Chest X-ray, PA view. Patient: 78 years old, sex M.
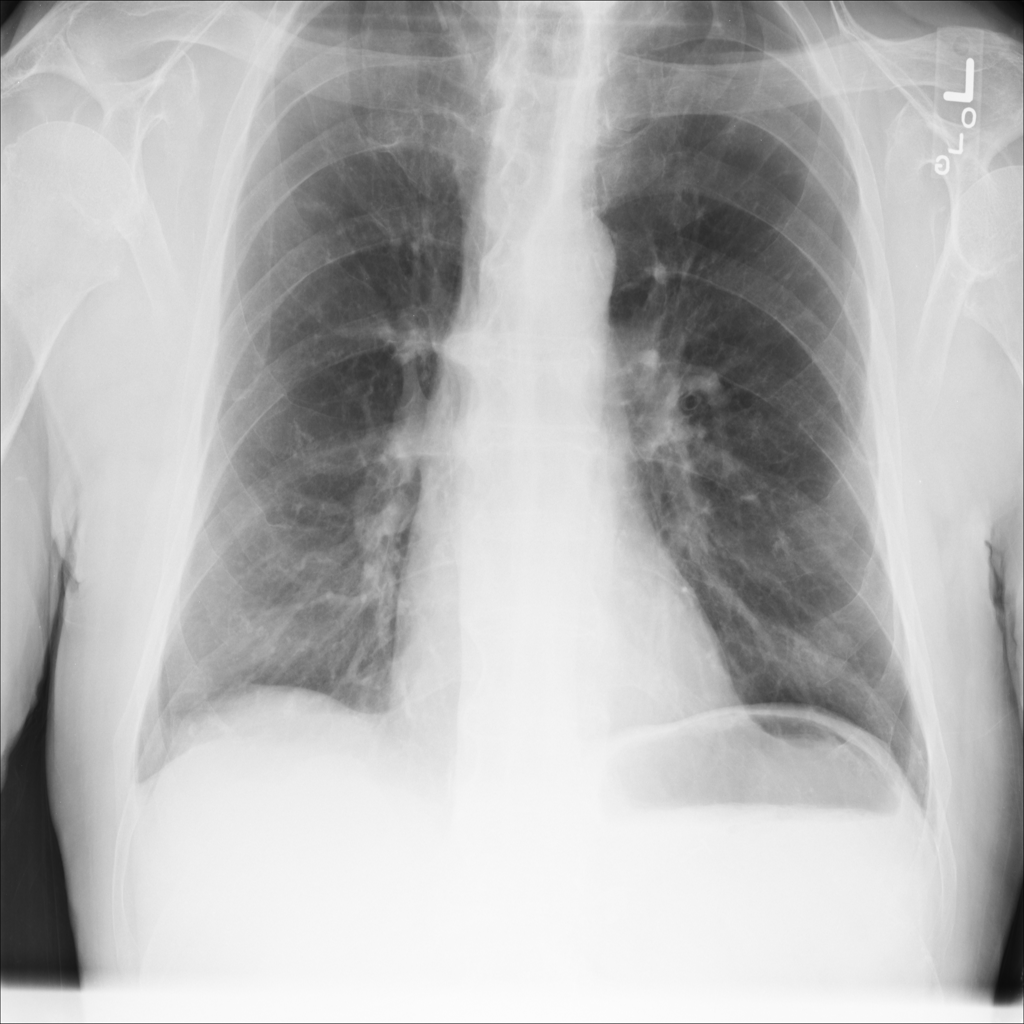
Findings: No Finding